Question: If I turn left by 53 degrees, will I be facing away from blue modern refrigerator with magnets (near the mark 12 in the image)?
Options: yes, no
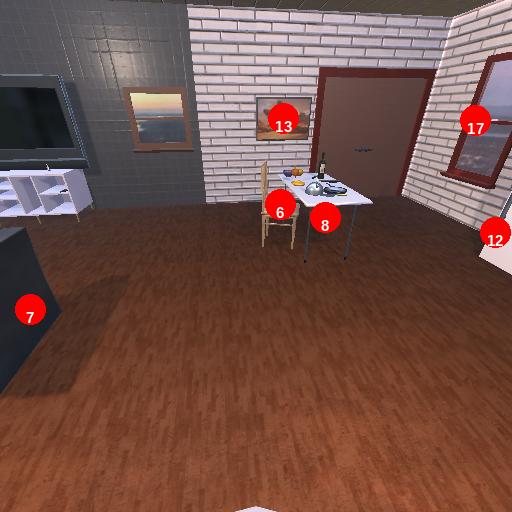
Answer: yes